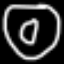
Label: donut